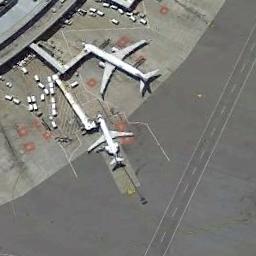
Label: airplane